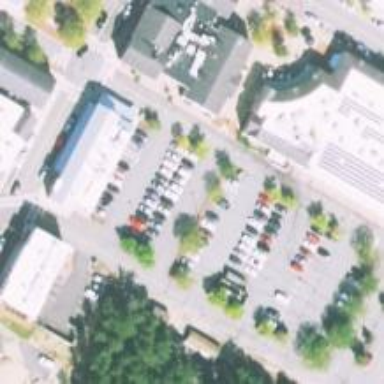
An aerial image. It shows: Parking space.